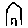
Label: house